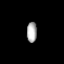
Tissue: prostate
Cell type: Fibroblasts
Senescence score: 0.6844
Nuclear area (px): 198
Mean DAPI intensity: 175.783